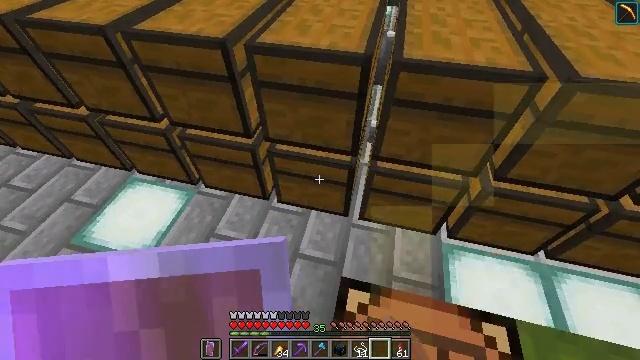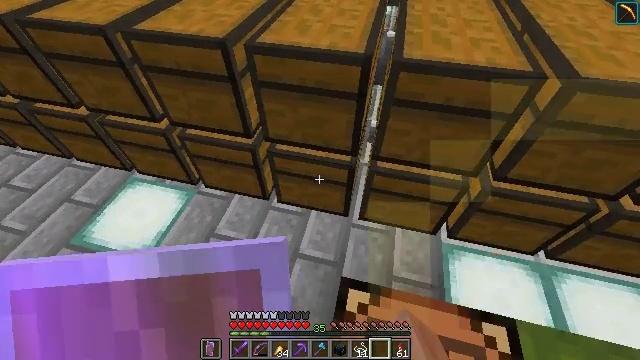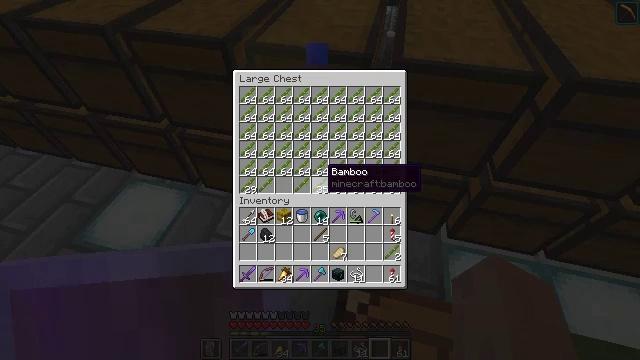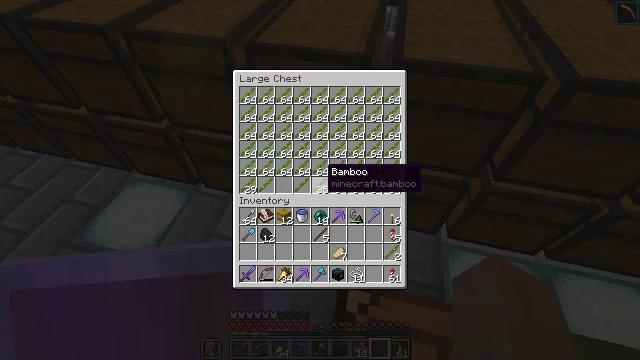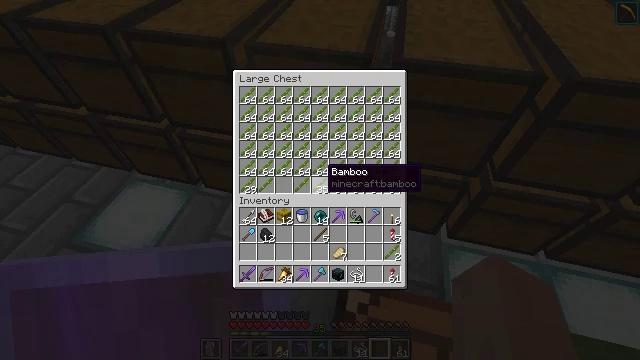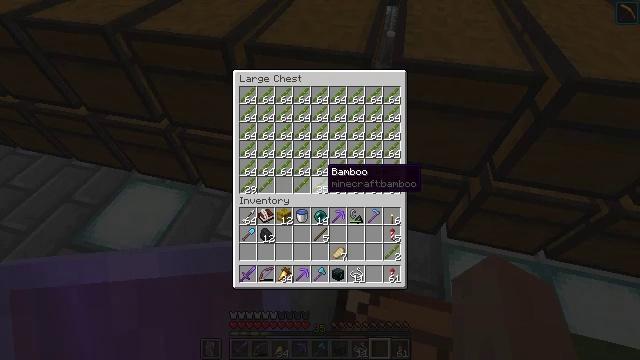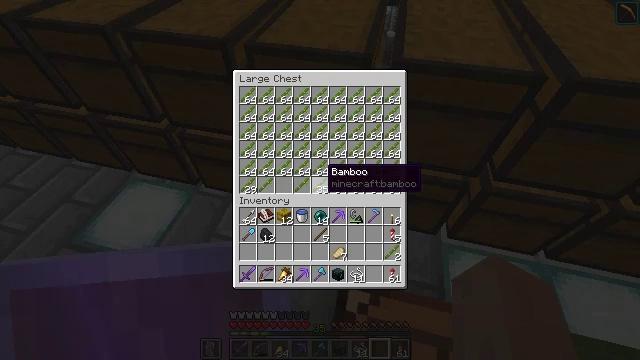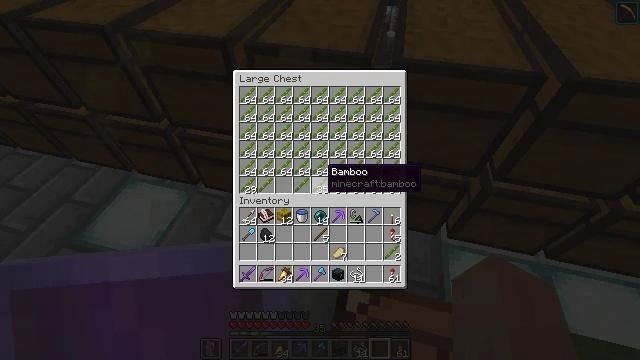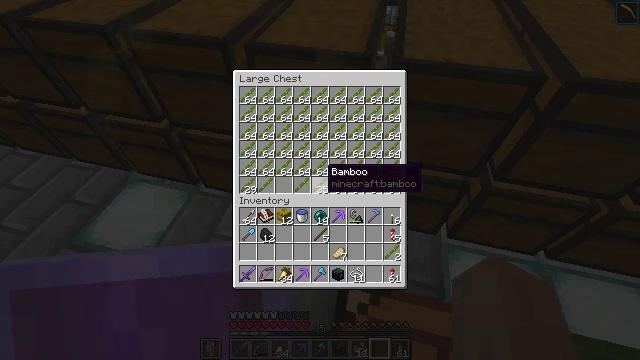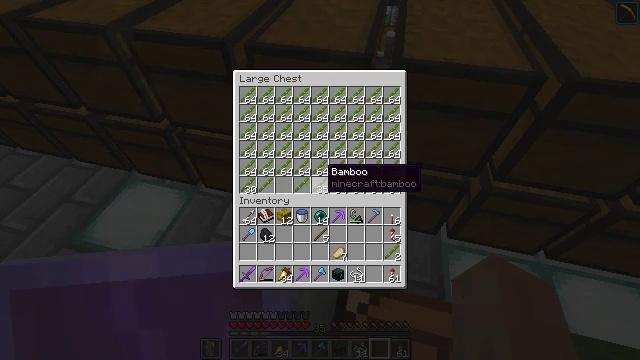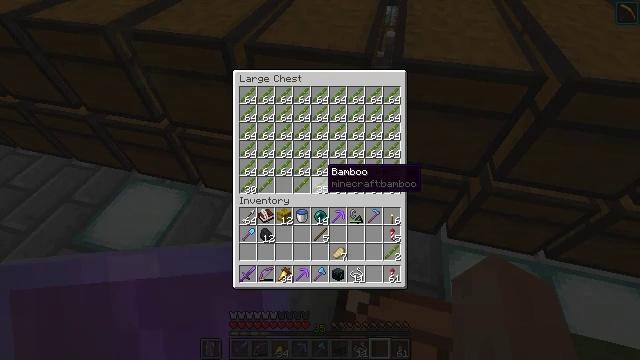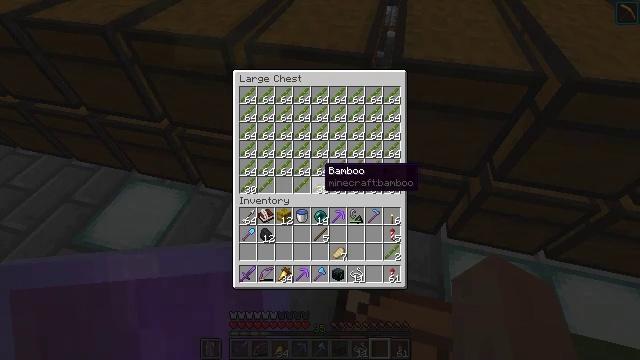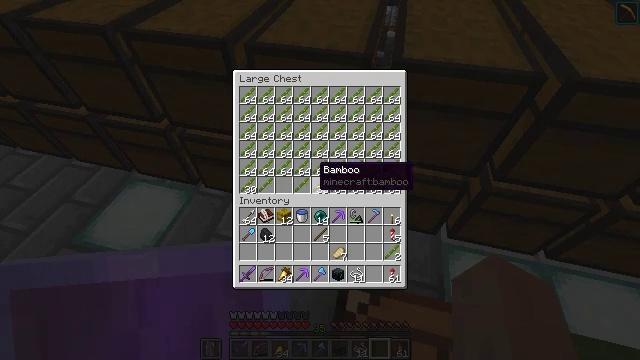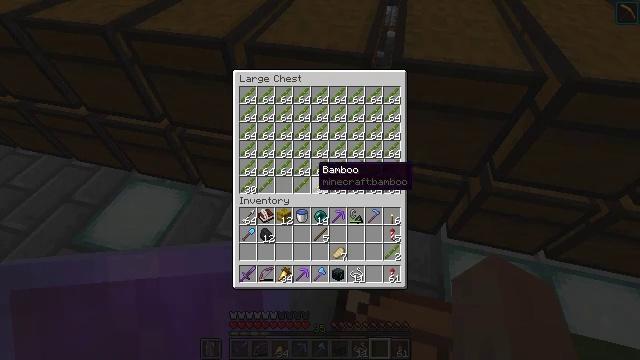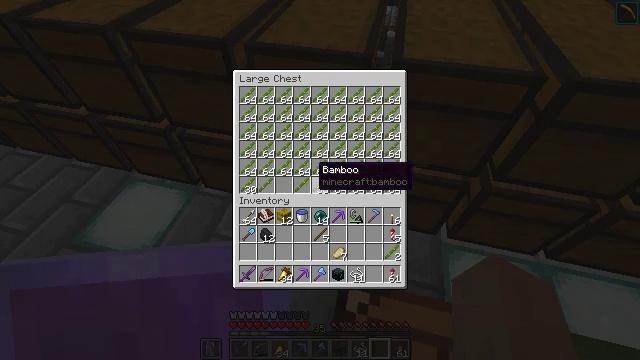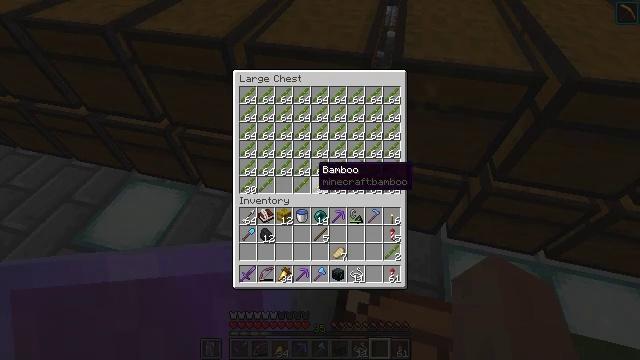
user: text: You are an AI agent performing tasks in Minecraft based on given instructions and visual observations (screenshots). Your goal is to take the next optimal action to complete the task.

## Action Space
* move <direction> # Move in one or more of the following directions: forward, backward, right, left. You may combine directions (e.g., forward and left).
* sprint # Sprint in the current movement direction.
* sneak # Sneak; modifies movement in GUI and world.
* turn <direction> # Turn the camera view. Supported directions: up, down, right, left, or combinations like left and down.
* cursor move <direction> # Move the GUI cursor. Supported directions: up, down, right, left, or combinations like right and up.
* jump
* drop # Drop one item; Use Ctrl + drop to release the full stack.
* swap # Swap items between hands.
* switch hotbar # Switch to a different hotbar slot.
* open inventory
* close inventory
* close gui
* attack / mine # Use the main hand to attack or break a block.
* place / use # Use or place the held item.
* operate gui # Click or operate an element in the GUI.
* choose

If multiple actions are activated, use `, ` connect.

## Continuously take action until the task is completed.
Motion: motion action
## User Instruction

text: Craft some scaffolding.
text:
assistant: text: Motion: no_op
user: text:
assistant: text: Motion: no_op
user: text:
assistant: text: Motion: no_op
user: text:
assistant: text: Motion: no_op
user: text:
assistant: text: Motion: no_op
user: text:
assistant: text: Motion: no_op
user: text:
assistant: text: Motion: no_op
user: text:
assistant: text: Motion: no_op
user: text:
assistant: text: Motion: no_op
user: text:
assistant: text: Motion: no_op
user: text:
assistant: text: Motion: no_op
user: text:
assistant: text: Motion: no_op
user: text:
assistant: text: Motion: no_op
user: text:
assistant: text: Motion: no_op
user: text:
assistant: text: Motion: no_op
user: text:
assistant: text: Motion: no_op
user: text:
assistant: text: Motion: no_op
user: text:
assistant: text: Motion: no_op
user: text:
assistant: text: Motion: sneak
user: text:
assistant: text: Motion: sneak
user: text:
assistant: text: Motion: sneak
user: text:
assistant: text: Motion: sneak
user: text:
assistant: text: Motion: sneak
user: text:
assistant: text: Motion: sneak
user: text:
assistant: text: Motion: sneak, operate gui
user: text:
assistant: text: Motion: sneak, operate gui
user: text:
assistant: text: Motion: sneak, cursor move right, operate gui
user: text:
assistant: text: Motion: sneak, cursor move right
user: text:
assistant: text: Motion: sneak
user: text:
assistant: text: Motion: sneak